Question: Section speaks about a operation in FRP streams processing (<URL>. Book shows a below diagram of streams combination, and says that when event enters FRP logic through a stream, it causes a cascade of state changes that happen in a transactional context, so all changes are atomic.

Streams of events - 'sDeselect', 'sSelect' (see 2 events: "+" and "-") are originating from UI controls, since they happen within the same FRP transaction their carried events are considered simultaneous. Then book says
> The implementation has to store the events in temporary storage
. Then it
outputs an event: if it received more than one, it uses the supplied
function to combine them; otherwise, it outputs the one event it
received.
When it is a time when "no more input will come"? How merge function knows this moment? Is it simply the time it gets a value from the 2nd incoming stream on a given diagram or i'm missing smth? Can you illustrate it with a better streams example?
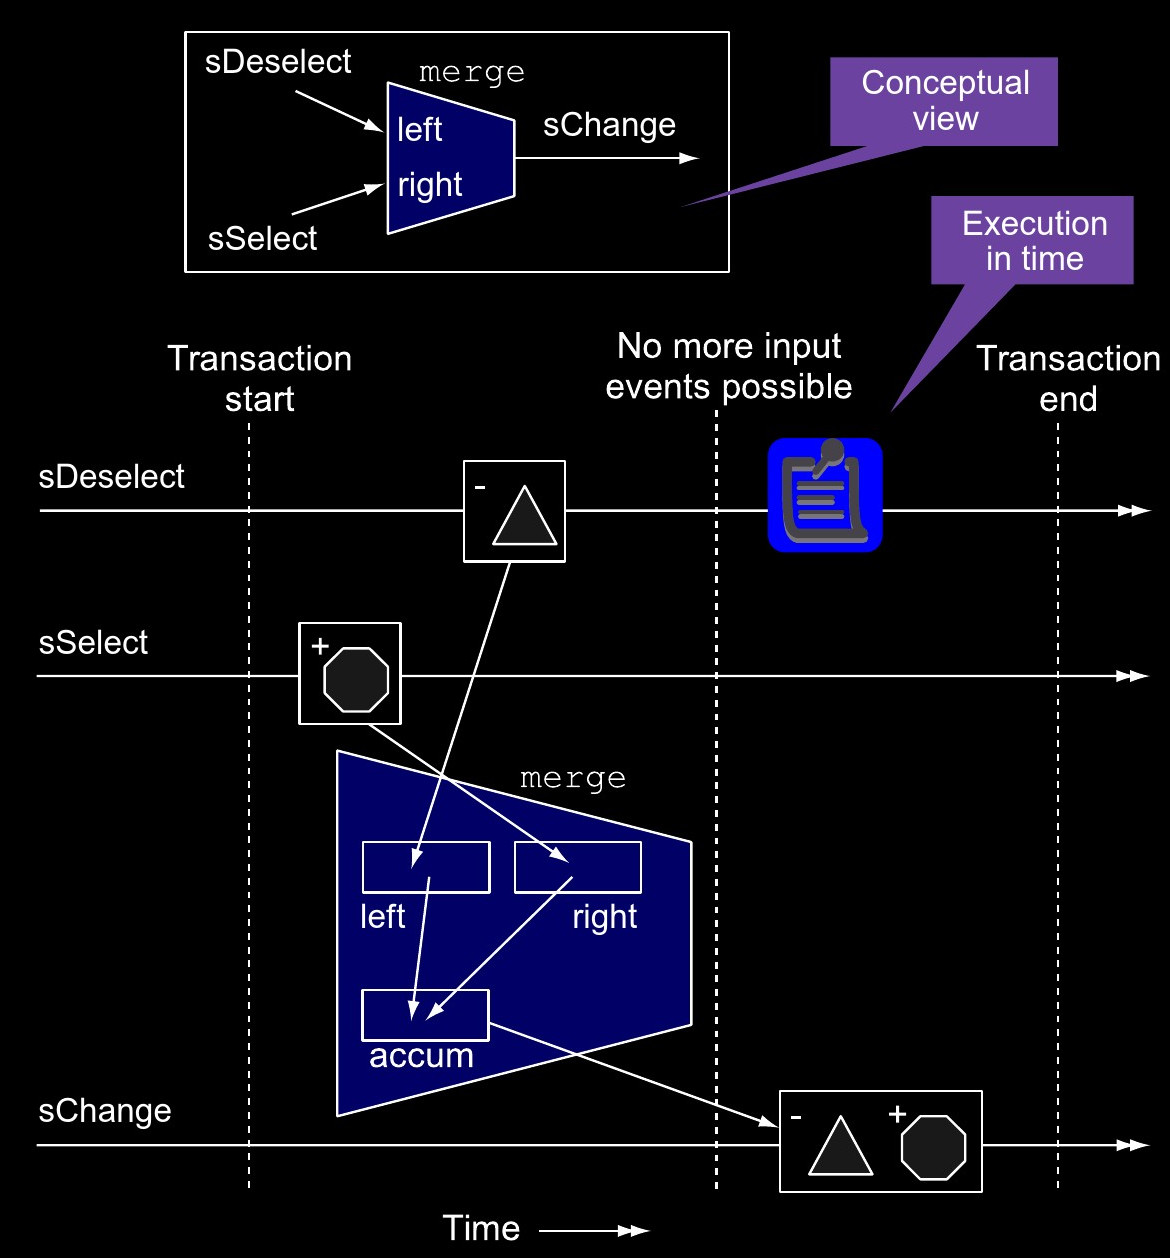
Answer: The way Sodium does this is to assign rank numbers to the structure of the directed graph of FRP logic held in memory, in such a way that if B depends on A, then B's rank will be higher than A's. (Cycles are broken in the graph traversal that assigns these ranks.) These numbers are then used as the priorities in a priority queue with low rank values processed first.
During event processing, when the priority queue contains nothing lower than the rank of the merge, then it is known that there can be no more input data for the merge, and it will output a value.